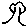
Label: tree